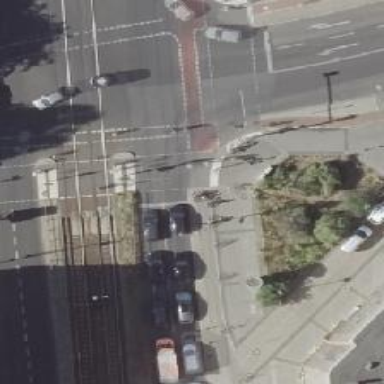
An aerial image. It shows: Secondary road with asphalt surface. It includes marked cycle track on the right side.